Interaction volume radius: 5 \u00c5
Interaction volume height: 15 \u00c5
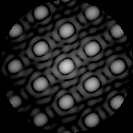
Disorder parameter: 0.03561